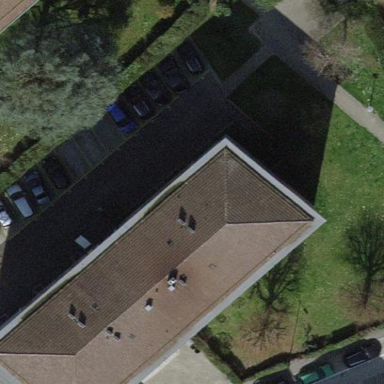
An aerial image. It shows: Hipped roof apartment building.